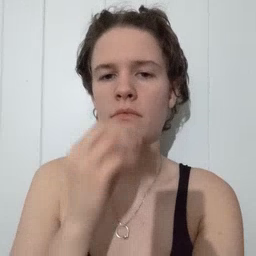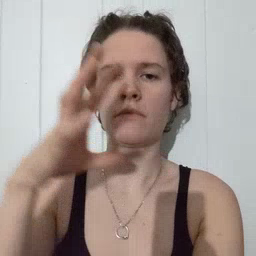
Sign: balloon